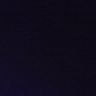
Metastatic tissue present: no